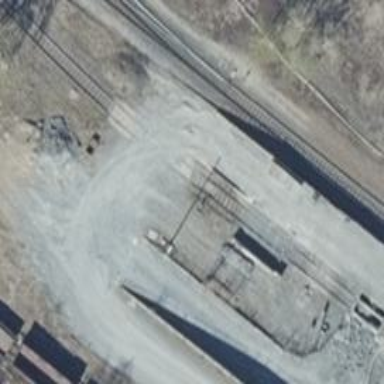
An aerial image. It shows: Railway yard in service.